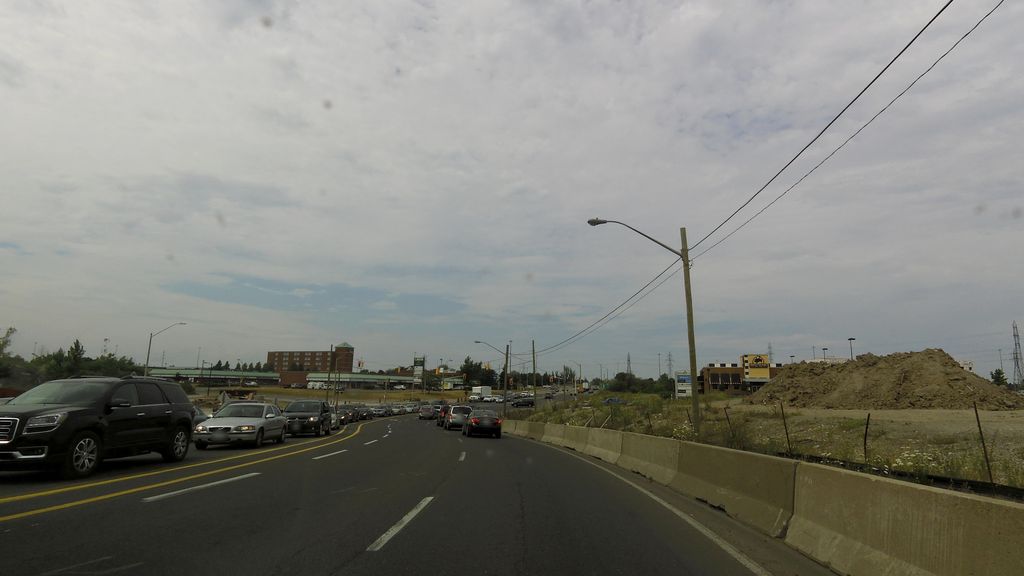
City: hamilton